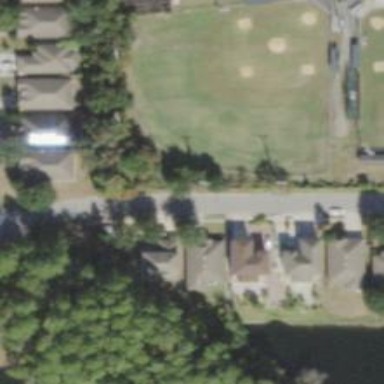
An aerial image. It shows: Baseball pitch for leisure land activities.